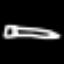
Label: pencil